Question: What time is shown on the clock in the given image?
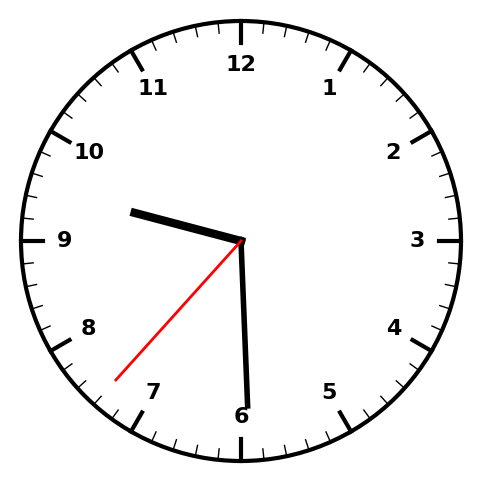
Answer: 09:29:37